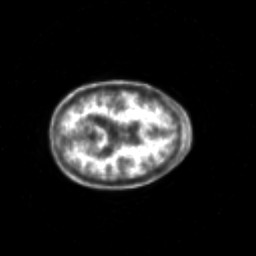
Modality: PET
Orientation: axial
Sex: female
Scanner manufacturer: siemens